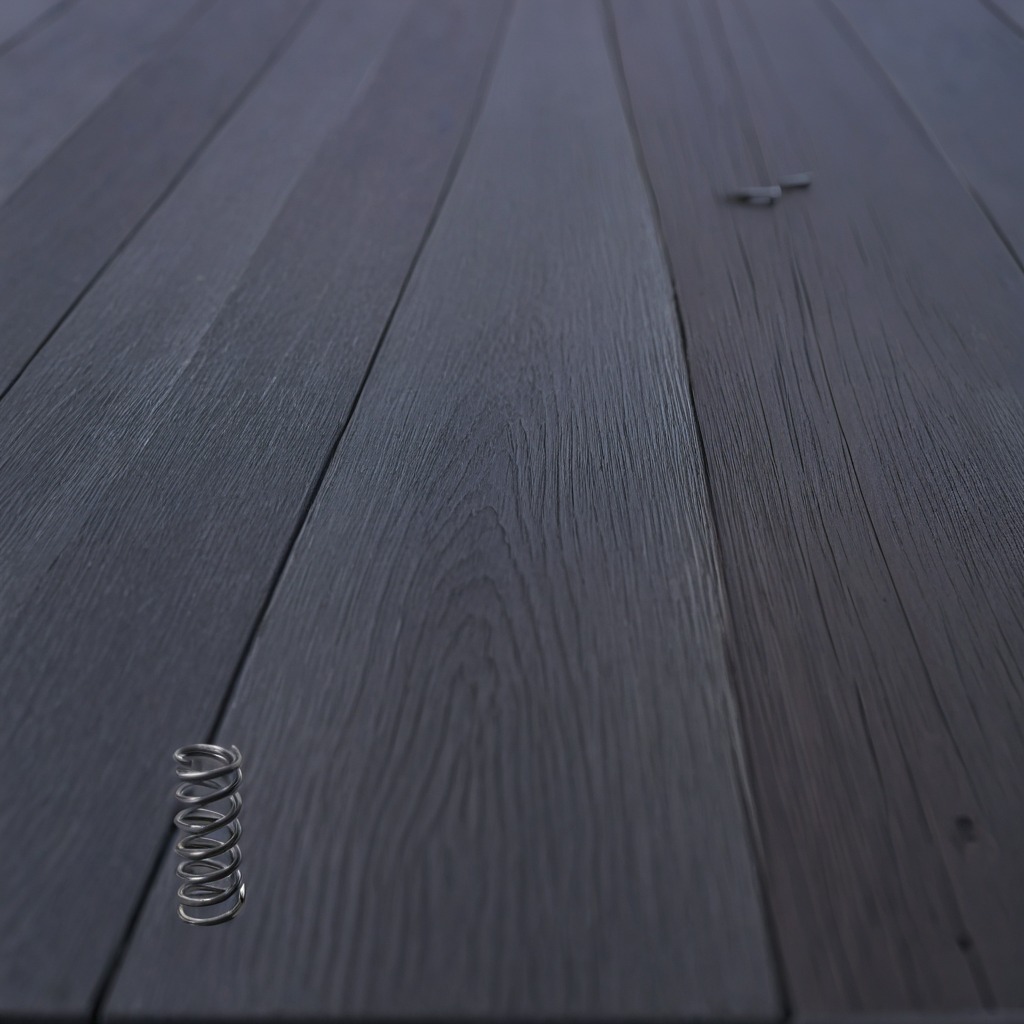
A coiled metal spring is lying on the old table.